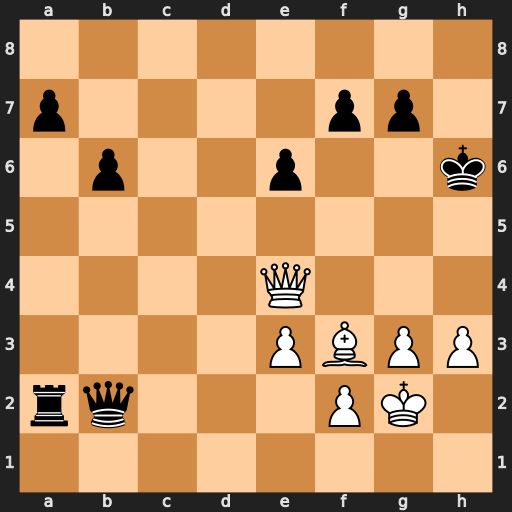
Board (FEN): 8/p4pp1/1p2p2k/8/4Q3/4PBPP/rq3PK1/8
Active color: w
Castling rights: -
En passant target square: -
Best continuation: Qh4+ Kg6 Bh5+ Kf5 Qf4#